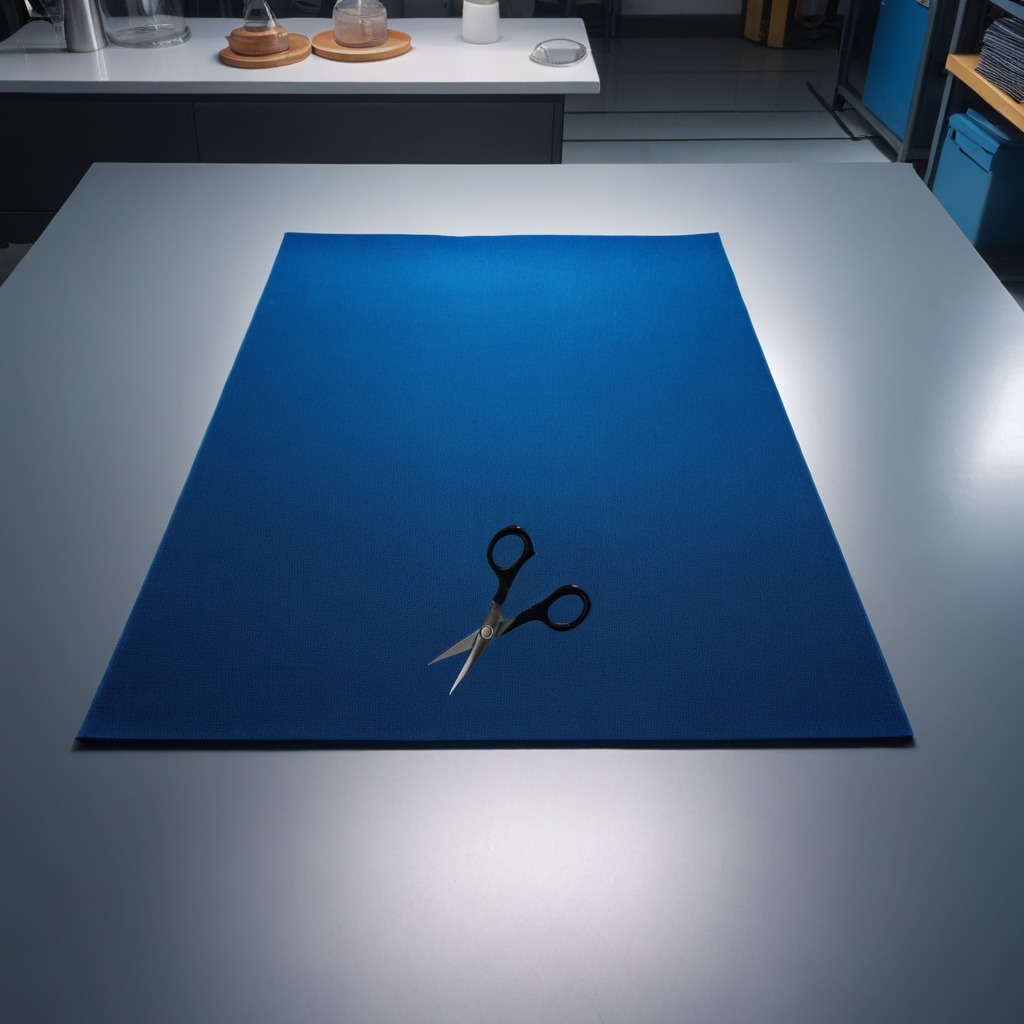
A scissor lies on the clean granite tabletop covered with a blue rubber mat inside a workshop under bright overhead lighting crisp shadows high clarity worn but beneath the mat